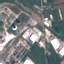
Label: Industrial